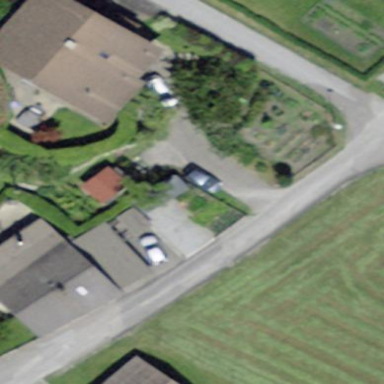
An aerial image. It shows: Simple house.